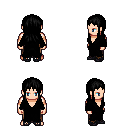
a pixel art fantasy rpg character, male body template, human, light skin, black robe, robe skirt, black unkempt hairstyle, ghillies, four views (front, back, left, right), 2x2 character sprite sheet, small pixel art, hard edges, no anti-aliasing